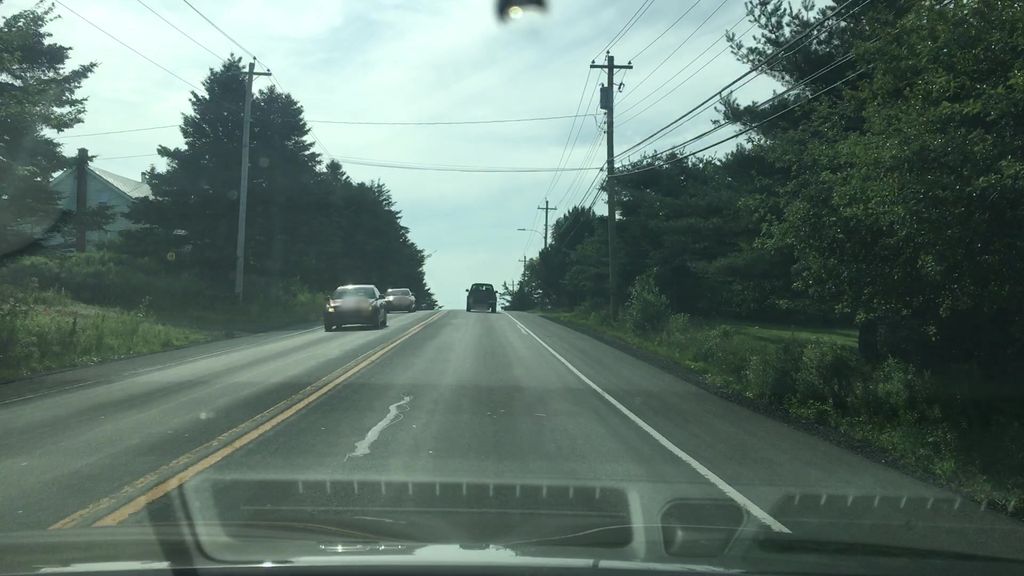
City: halifax